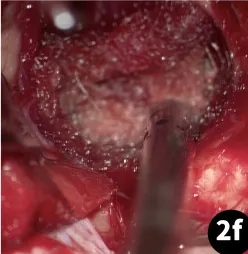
Surgical treatment of the right foramen magnum meningioma. (Case 1). Tumor resection procedure.
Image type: medical_photograph (other_medical_photograph)